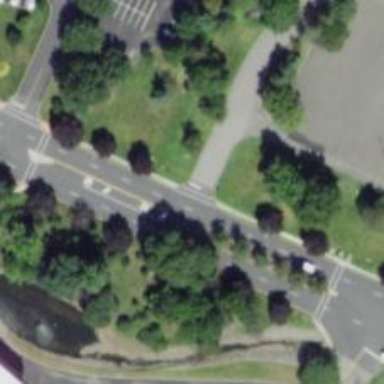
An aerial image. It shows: Marked crossing on footway.